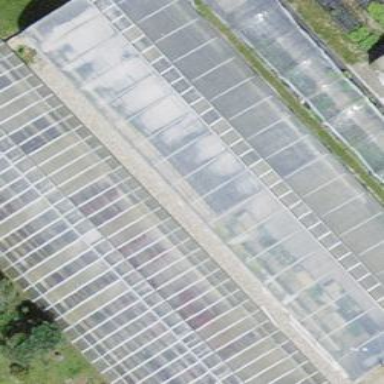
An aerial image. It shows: Greenhouse.